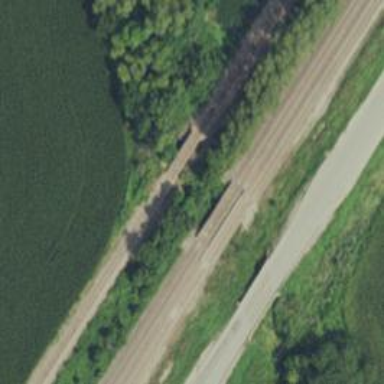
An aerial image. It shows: Bridge over railway line.